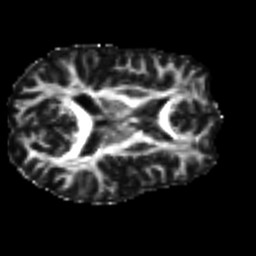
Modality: FA
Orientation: axial
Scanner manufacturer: siemens
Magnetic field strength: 3 T
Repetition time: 9.6 s
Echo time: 0.077 s